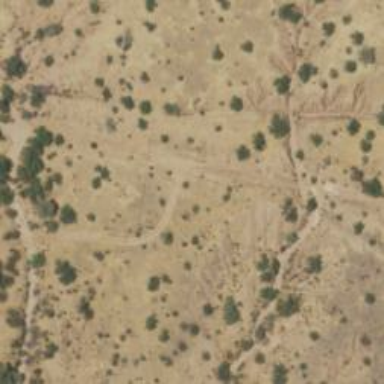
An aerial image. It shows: Track road.